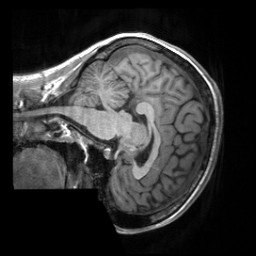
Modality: T1w
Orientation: sagittal
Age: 36
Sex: female
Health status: healthy
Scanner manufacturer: siemens
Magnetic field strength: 3 T
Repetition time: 2 s
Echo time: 0.00232 s